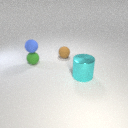
large cyan metal cylinder in front of small brown rubber sphere